Field crop: maize
Growth stage: 1
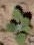
Species: chenopodium